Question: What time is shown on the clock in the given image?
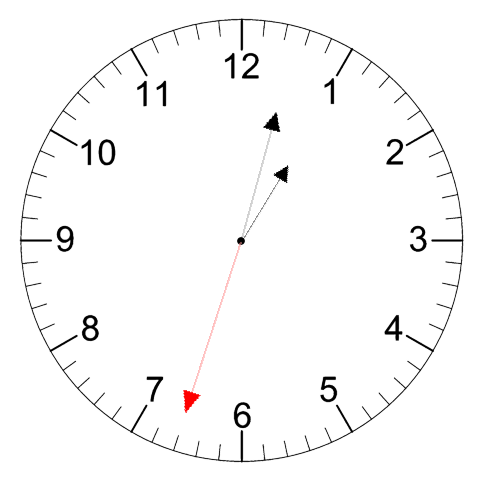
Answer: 01:02:33